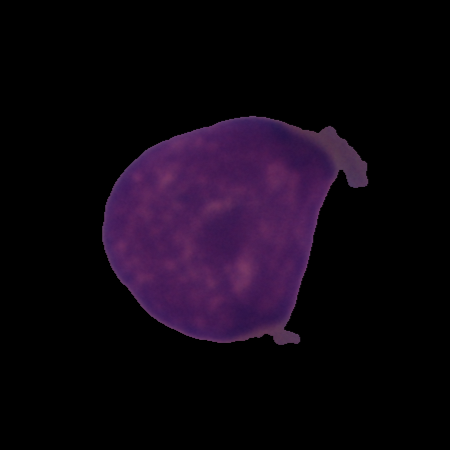
Label: cancer